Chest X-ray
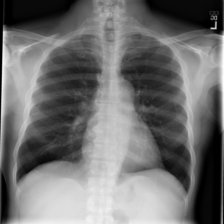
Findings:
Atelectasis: negative
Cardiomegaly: negative
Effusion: negative
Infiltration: negative
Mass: negative
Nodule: negative
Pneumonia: negative
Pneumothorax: negative
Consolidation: negative
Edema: negative
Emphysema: negative
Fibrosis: negative
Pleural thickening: negative
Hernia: negative